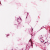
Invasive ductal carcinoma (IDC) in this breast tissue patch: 0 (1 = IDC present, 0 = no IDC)